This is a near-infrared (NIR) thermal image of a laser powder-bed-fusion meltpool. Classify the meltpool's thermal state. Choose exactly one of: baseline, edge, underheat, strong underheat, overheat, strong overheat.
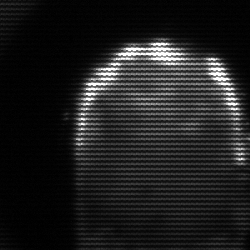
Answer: baseline